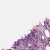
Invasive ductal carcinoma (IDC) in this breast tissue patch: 1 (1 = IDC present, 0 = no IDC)